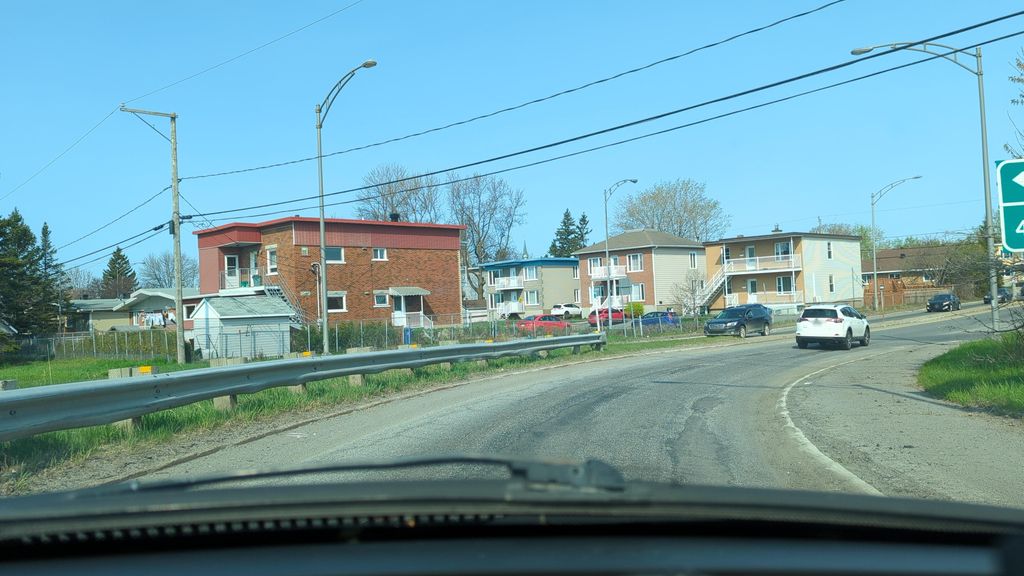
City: quebec_city